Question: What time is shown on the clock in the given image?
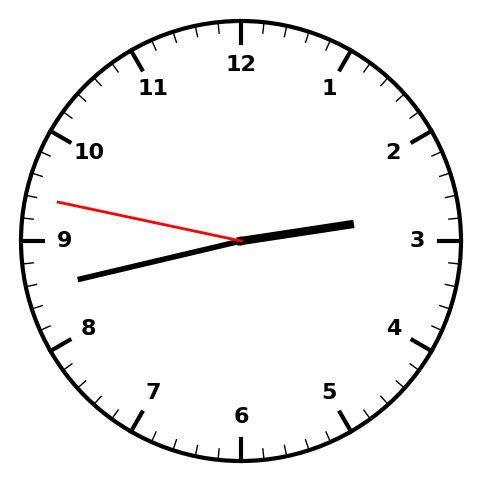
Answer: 02:42:47